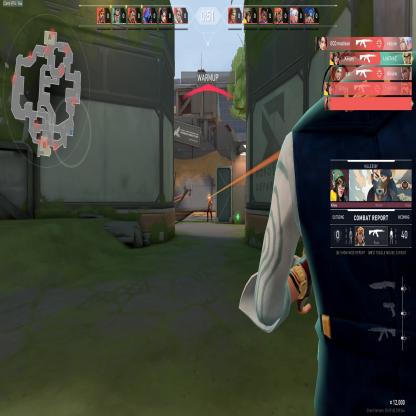
Label: enemy